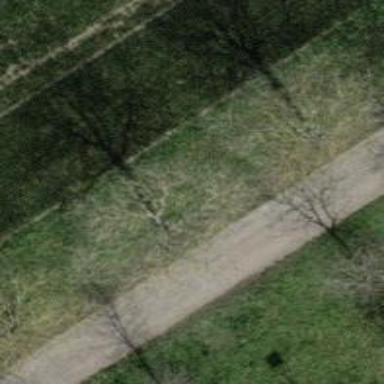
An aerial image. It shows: Deciduous tree with broadleaved leaves.